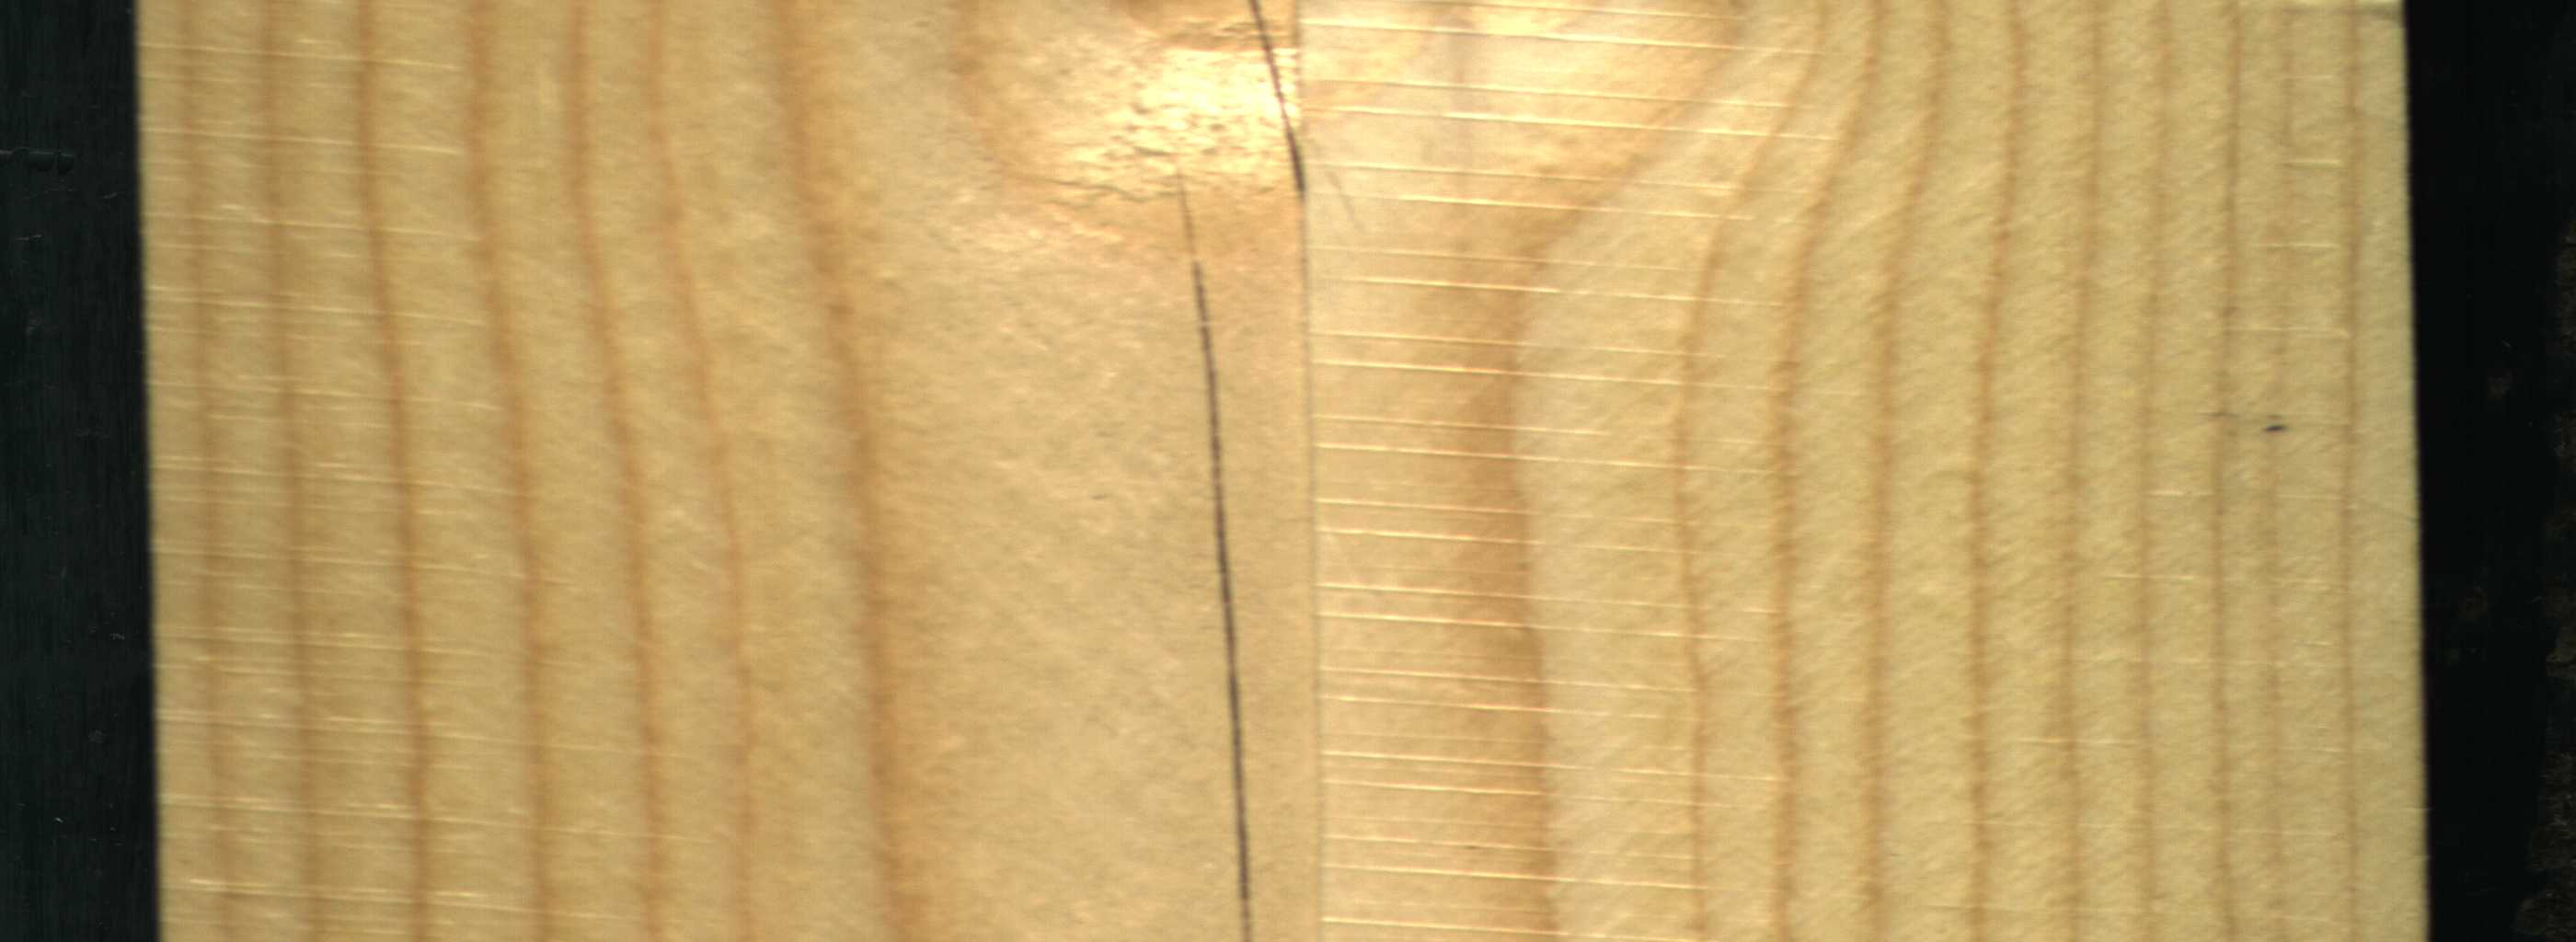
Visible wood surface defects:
Crack
Crack